Aerial crown-view tile of a tropical tree (Barro Colorado Island, Panama), acquired 20250616:
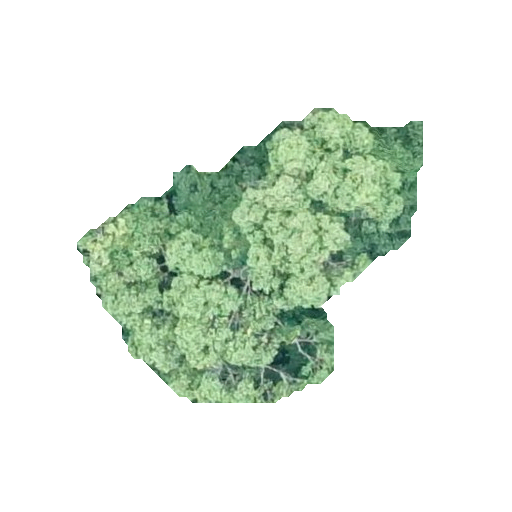
Species: Ocotea leptobotra
GBIF accepted scientific name: Ocotea leptobotra
Crown area: 91.724 m²